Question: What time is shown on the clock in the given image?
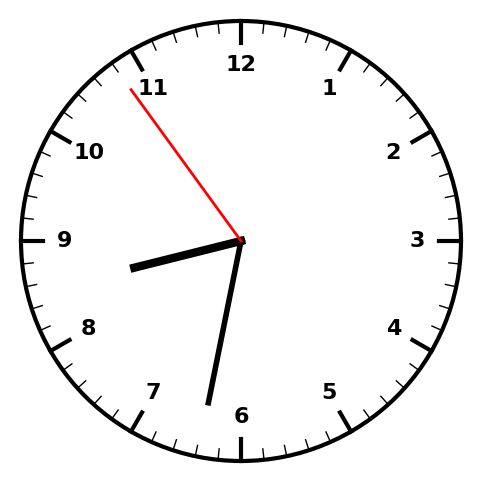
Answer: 08:31:54